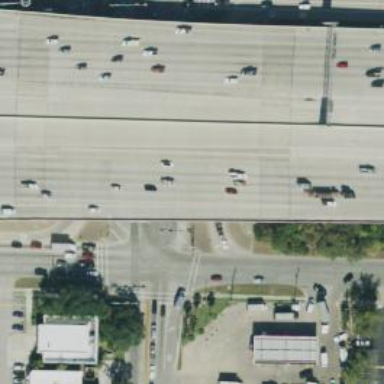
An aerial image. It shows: Frontage road that is classified as secondary link.